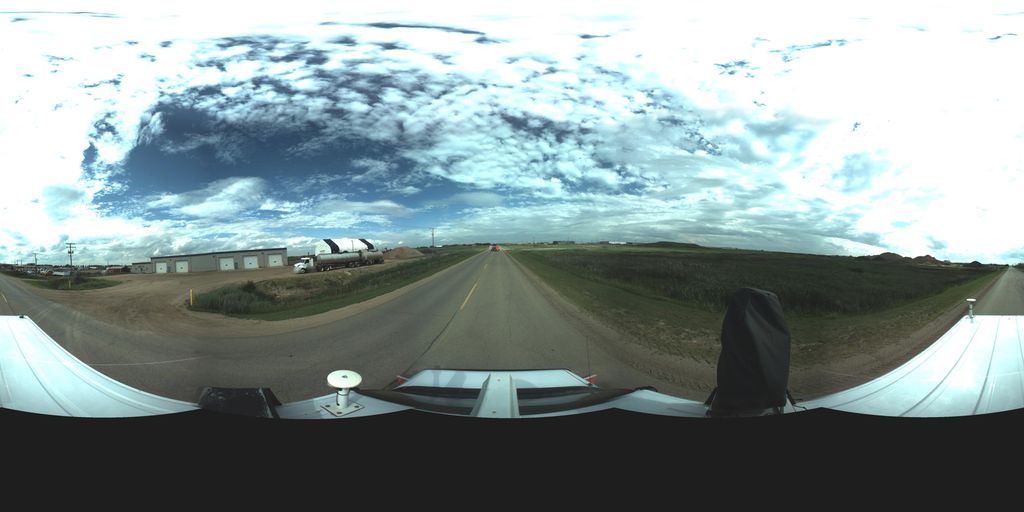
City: saskatoon